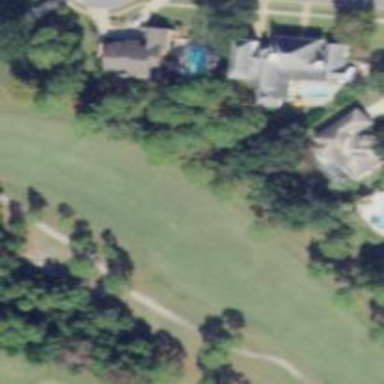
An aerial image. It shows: View of golf hole.